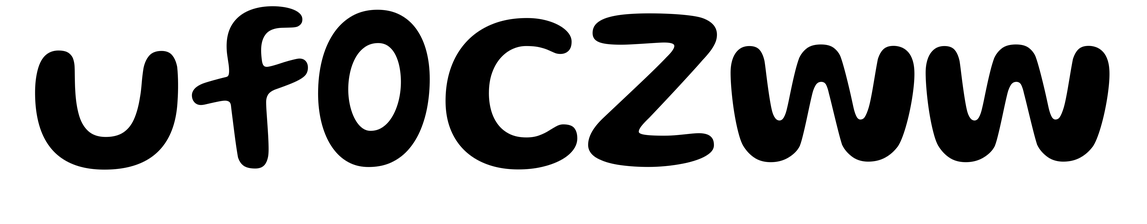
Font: Gluten_Medium